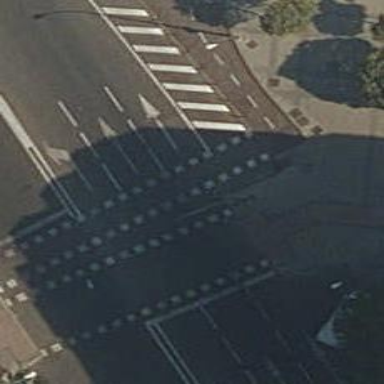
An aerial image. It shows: Crossing with traffic signals.